Question: Here is a screen shot of my project thus far:

The purpose of this program is too find specific classes from an ArrayList that I have in my servlet. You search for the classes you want from what you have defined on the left (i.e. a class in X location, and Y semester, and Z teacher). So far using this code, I can retrieve every single class as displayed in the screen shot:
Scripting:
'''
//Serves up the data THIS IS THE WHAT GETS THE TABLE DATA
$('#btnData').click(function() {
$("#searchAnimation").fadeTo(0,1, function(){
$.get('daoServlet', function(responseText) {
$('#dataDisp').html(responseText);
}).complete(function(){$("#searchAnimation").fadeTo(0,0);});
});
});
'''
Java:
'''
@Override
protected void doGet(HttpServletRequest request, HttpServletResponse response)
throws ServletException, IOException
{
//String that gets returned as HTML
StringBuilder returnAsHTML = new StringBuilder();
//See if the class is closed, has a lab, or is just a regular class
for(ClassInfo classes : allClassListings)
{
//Class is full, style accordingly
if(classes.getSectionMeetingInfo().contentEquals("LEC") && classes.getSectionEnrolled().contentEquals("0"))
{
returnAsHTML.append(closedClass(classes));
}
else if(classes.getSectionMeetingInfo().contentEquals("LAB")) //These are labs, style accordingly
{
returnAsHTML.append(labClass(classes));
}
else //These are normal classes without lab components
{
returnAsHTML.append(openClass(classes));
}
}
response.setContentType("text/html");
response.setCharacterEncoding("UTF-8");
response.getWriter().write(returnAsHTML.toString());
}
'''
My question is this, how would I begin to send the data the user has selected on the JSP page, and then sort through the ArrayList to find it? I know I can straight up inject java code into the JSP page using <% //code %>, but due to project requirements I cannot have scripting in the body of the page itself, its all linked externally.
For instance, if a user has checked "Springfield" under Location, and say "Summer" under semester, it should produce a table of all the classes in Springfield during summer.
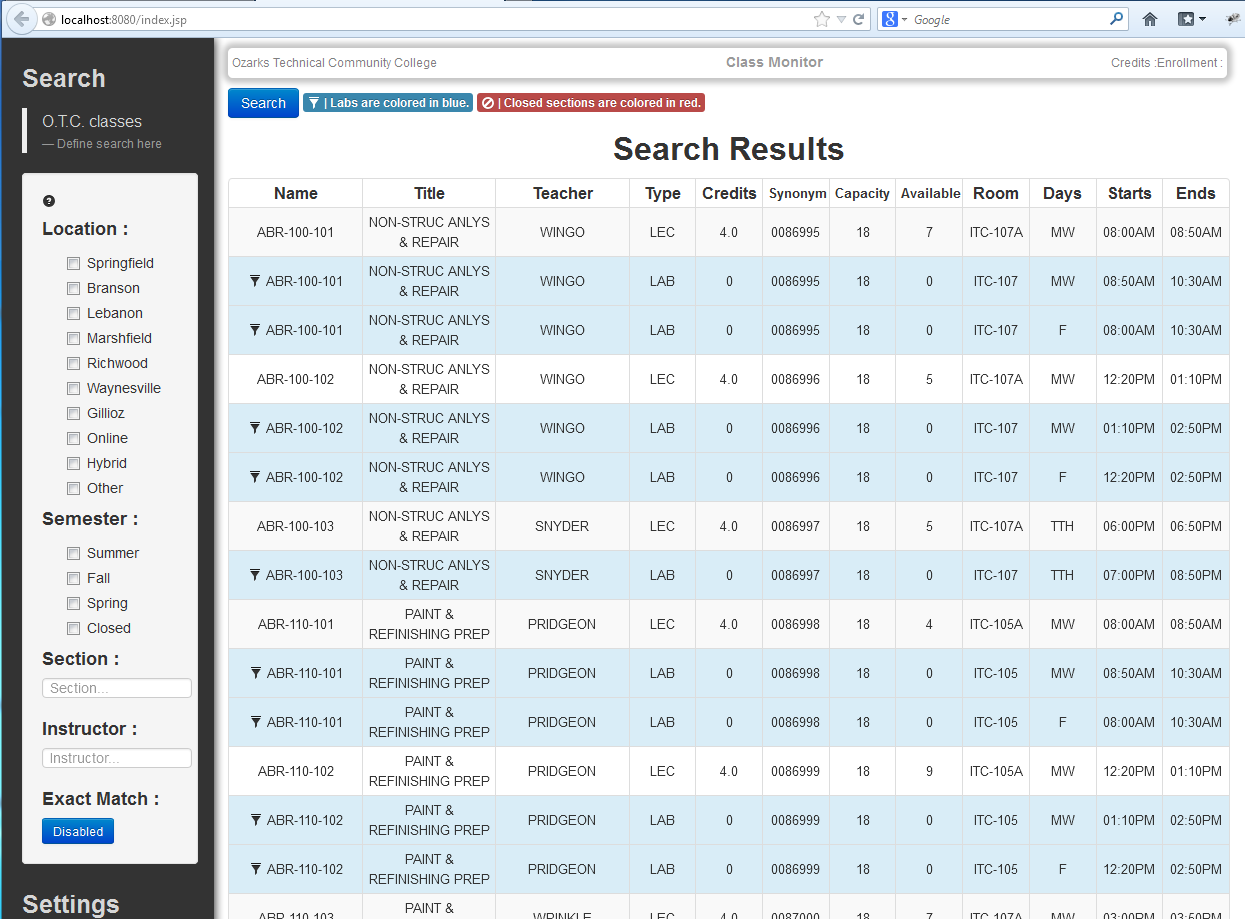
Answer: As per <URL>.
So, the following example should do it for you:
'''
// Do your thing to prepare them.
var param1 = "value1";
var param2 = "value2";
// Now send it as JS object.
$.get('daoServlet', { param1: param1, param2: param2 }, function(responseText) {
// ...
});
'''
They are in the servlet available by 'HttpServletRequest#getParameter()' the usual way.
'''
String param1 = request.getParameter("param1"); // value1
String param2 = request.getParameter("param2"); // value2
'''
If you're actually ajaxifying a HTML '<form>', then you can also use <URL> to send the entire form data instead of manually fiddling with loose values of individual input elements. Here's an example assuming that it's a '<form id="search">':
'''
$.get('daoServlet', $('#search').serialize(), function(responseText) {
// ...
});
'''
or
'''
$('#search').submit(function() {
$.get('daoServlet', $(this).serialize(), function(responseText) {
// ...
});
});
'''
### See also:
- <URL>